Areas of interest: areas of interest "School"
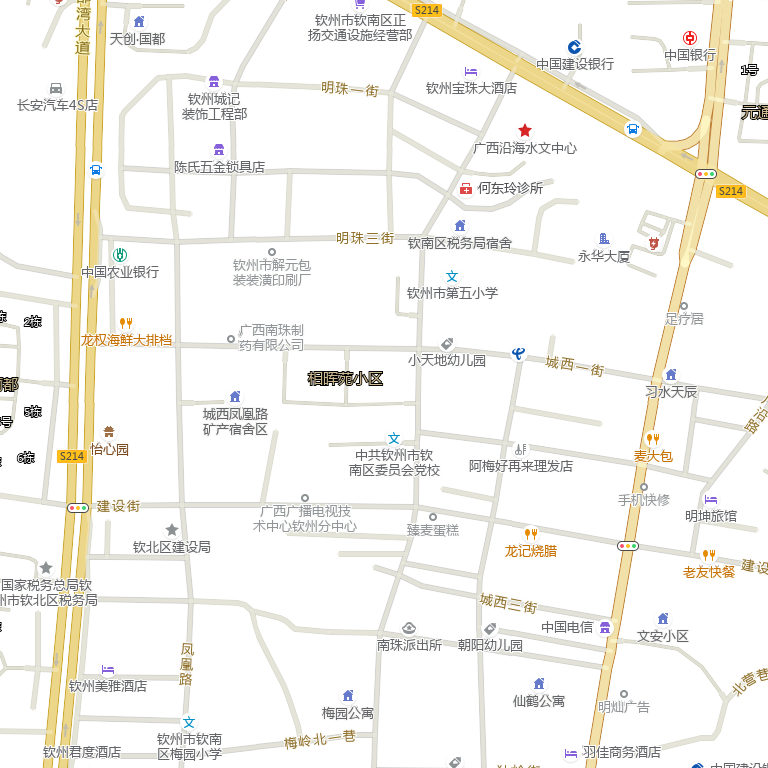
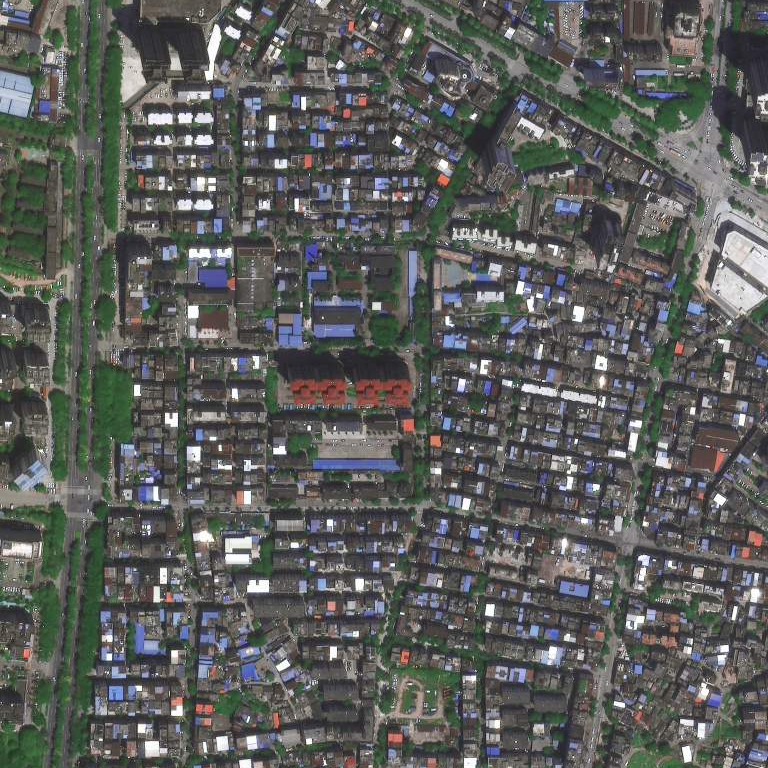